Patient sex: M
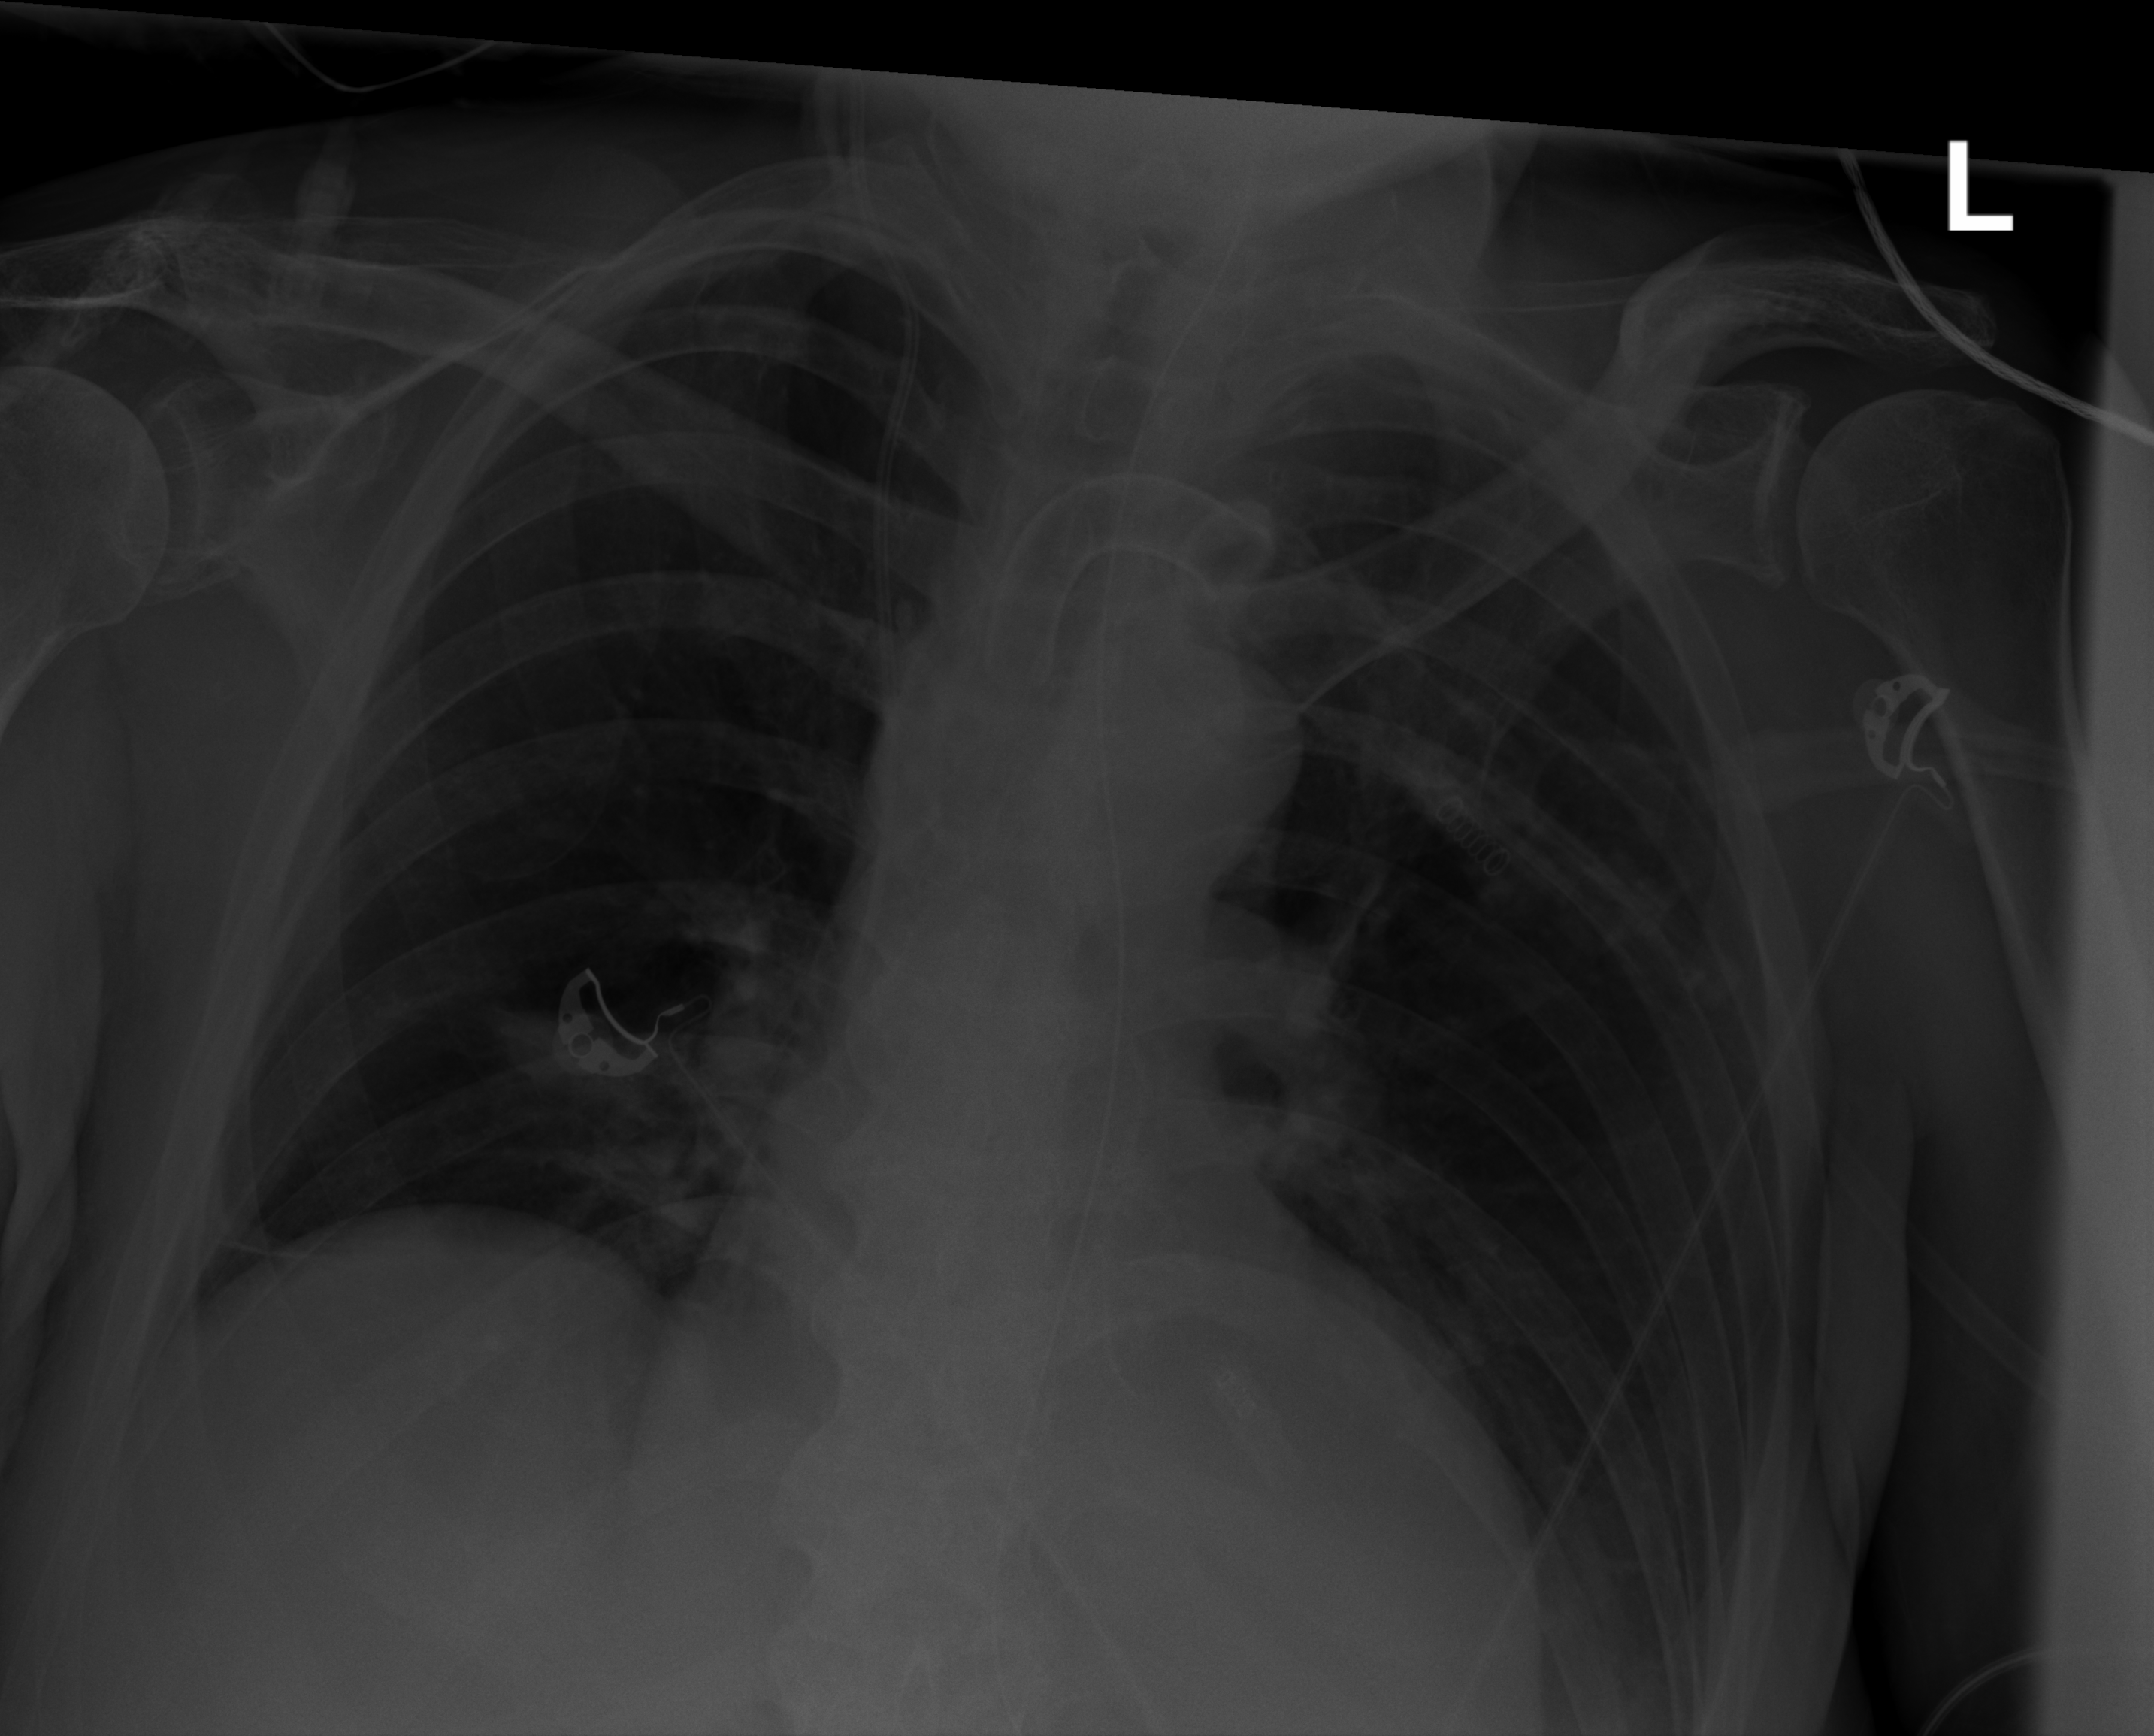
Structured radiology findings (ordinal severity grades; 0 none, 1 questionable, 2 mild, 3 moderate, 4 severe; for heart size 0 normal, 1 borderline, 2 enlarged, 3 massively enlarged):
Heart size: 0
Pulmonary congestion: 0
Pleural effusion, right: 0
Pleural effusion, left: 1
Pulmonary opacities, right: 0
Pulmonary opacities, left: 0
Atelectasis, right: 2
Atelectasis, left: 2